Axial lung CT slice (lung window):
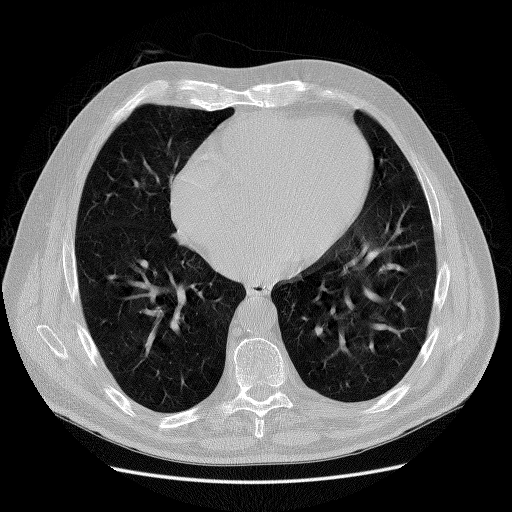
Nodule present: no